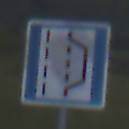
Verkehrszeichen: NothalteUndPannenbucht
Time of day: SunriseSunset
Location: Outdoor (Nature)
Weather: PartlyCloudy
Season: NotSpecified
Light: Natural